Interaction volume radius: 5 \u00c5
Interaction volume height: 15 \u00c5
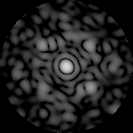
Disorder parameter: 0.6637